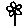
Label: flower